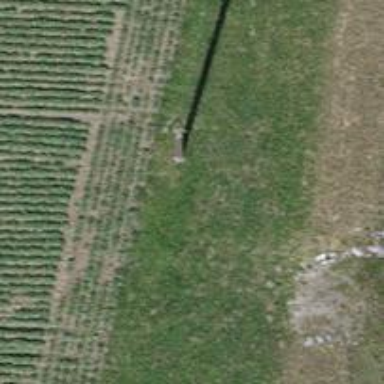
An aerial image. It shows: Power pole.